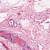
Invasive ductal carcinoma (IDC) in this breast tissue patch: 0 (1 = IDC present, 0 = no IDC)